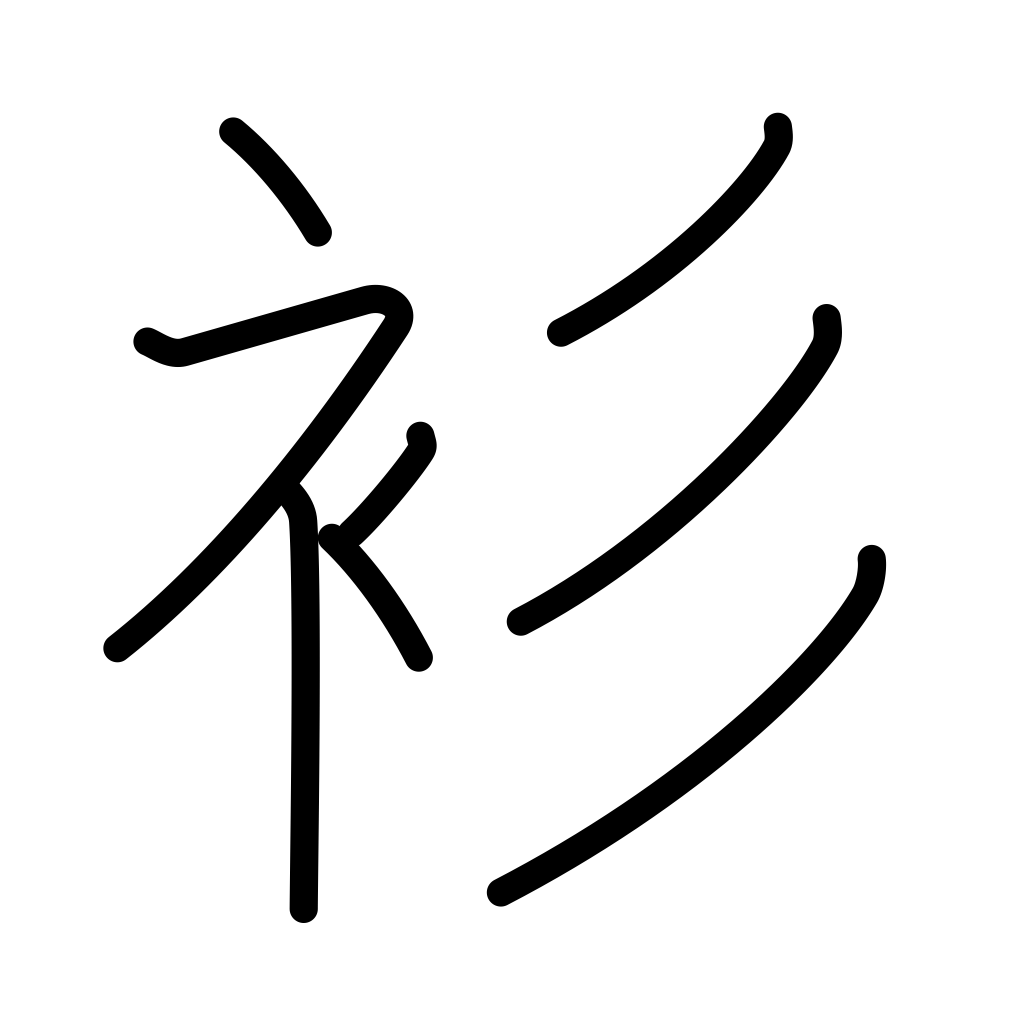
Meaning: thin kimono